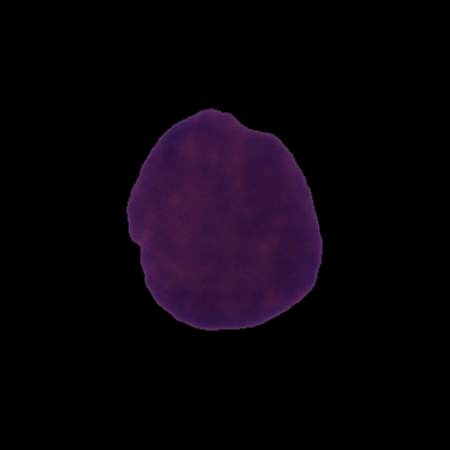
Label: cancer